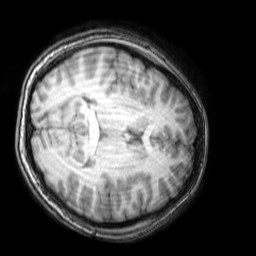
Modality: T1w
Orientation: axial
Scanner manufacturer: philips
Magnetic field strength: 3 T
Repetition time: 0.007 s
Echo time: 0.003501 s